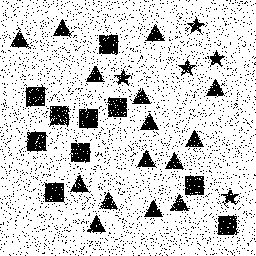
Squares: 10
Triangles: 15
Stars: 5
Total shapes: 30